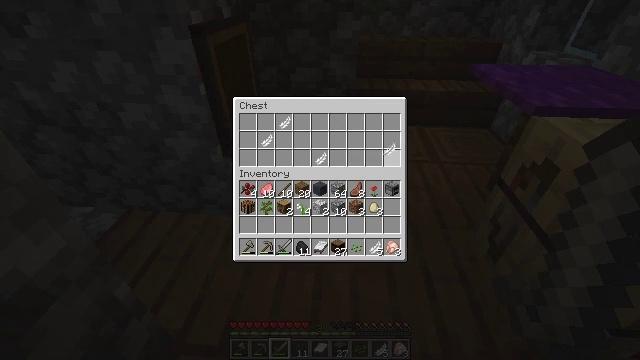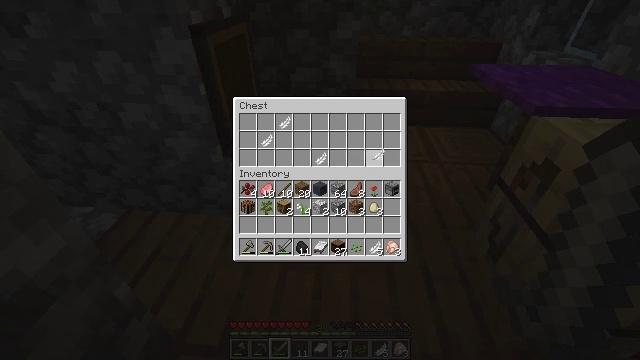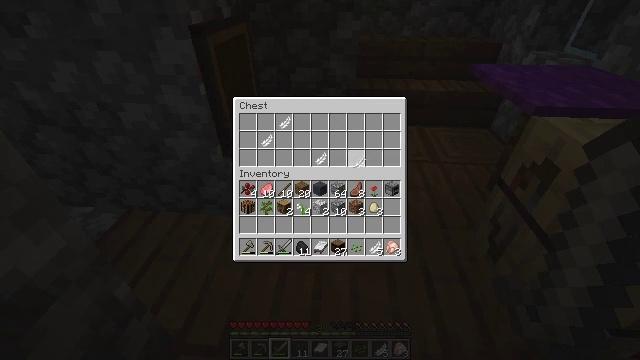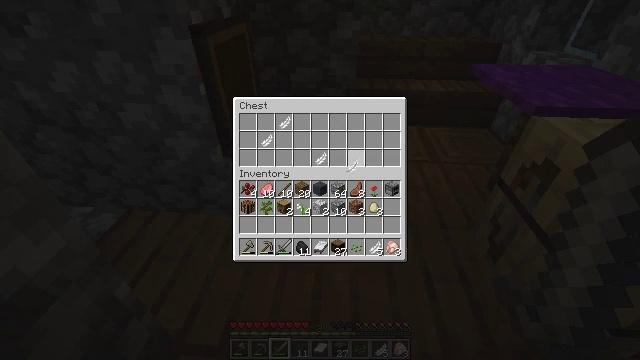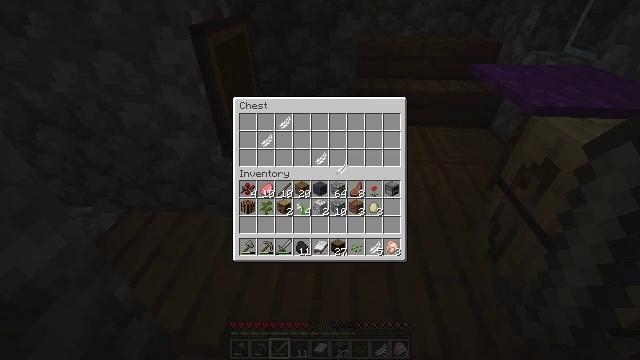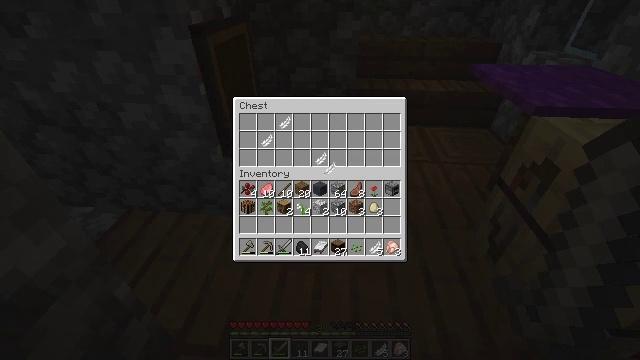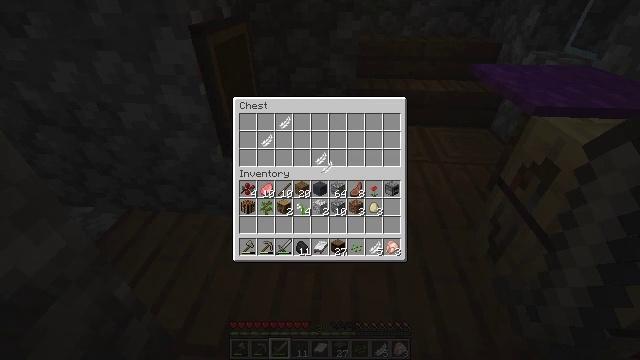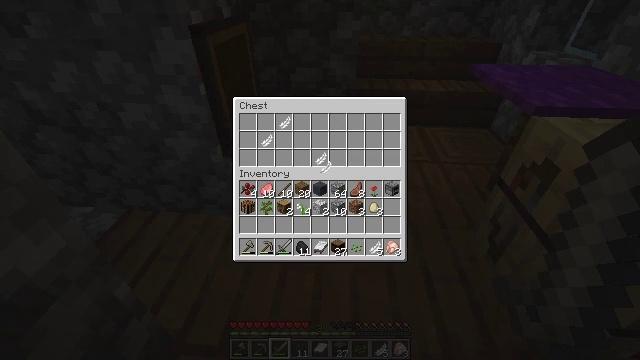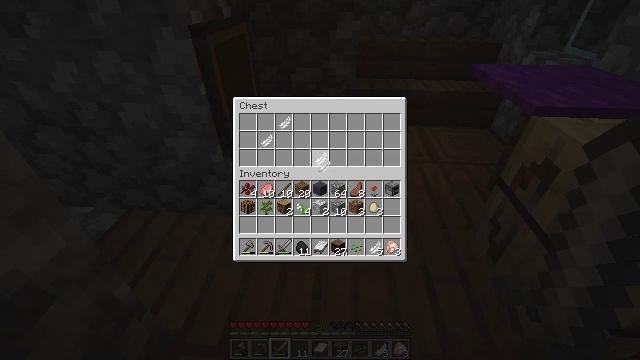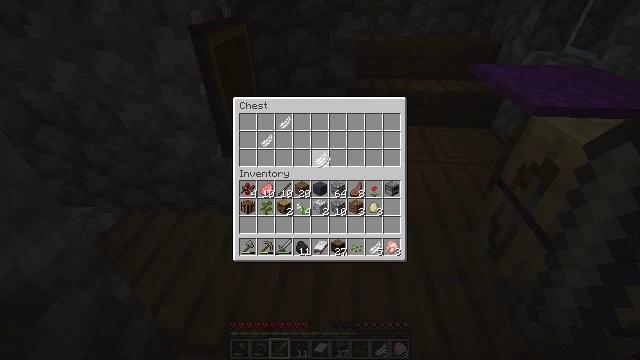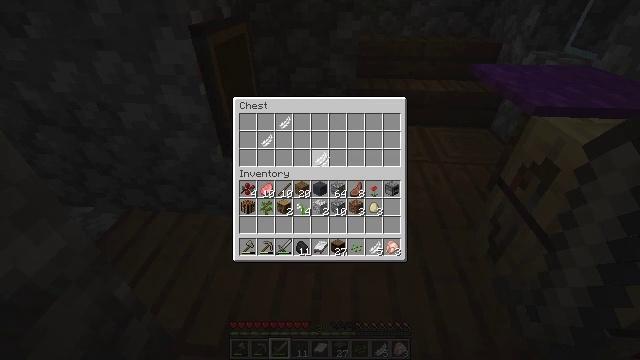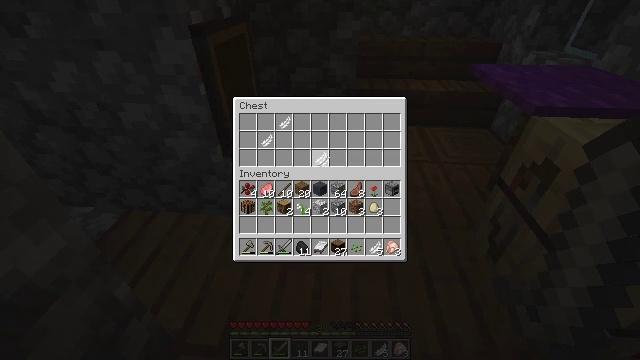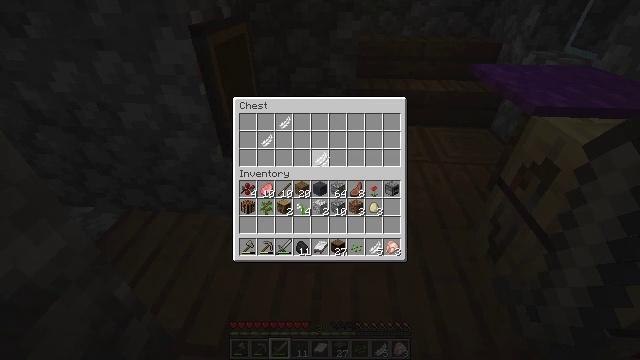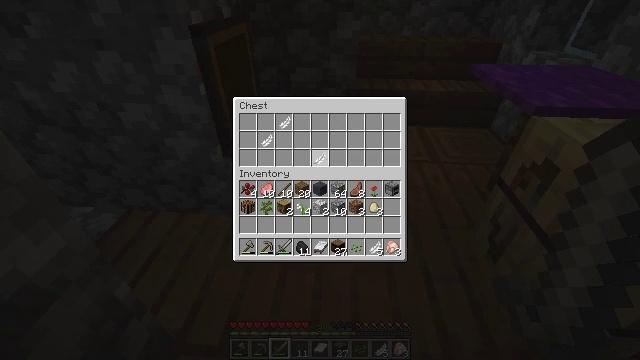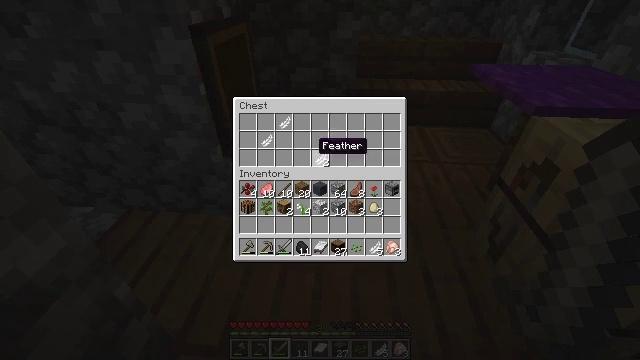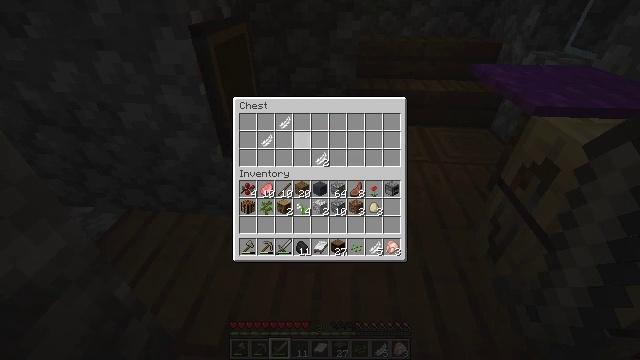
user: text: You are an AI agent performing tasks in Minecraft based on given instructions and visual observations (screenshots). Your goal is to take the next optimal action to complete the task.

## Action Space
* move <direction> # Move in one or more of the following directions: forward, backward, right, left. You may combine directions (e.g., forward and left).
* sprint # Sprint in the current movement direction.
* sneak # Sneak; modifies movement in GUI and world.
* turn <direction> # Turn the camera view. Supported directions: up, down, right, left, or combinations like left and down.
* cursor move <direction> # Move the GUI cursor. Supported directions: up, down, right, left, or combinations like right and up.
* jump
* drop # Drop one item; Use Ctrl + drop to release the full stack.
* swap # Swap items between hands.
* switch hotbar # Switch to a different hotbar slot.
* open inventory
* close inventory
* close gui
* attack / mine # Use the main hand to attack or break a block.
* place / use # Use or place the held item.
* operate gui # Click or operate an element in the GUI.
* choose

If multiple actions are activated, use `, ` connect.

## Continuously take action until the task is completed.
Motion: motion action
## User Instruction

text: Break and collect the fletching table.
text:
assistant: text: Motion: cursor move left
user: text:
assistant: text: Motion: cursor move left and down
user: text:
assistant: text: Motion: cursor move left
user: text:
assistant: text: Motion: cursor move left
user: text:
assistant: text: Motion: cursor move left
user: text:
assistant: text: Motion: no_op
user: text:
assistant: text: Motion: no_op
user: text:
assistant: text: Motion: no_op
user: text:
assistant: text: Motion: no_op
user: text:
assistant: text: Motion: no_op
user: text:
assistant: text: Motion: operate gui
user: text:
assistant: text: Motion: operate gui
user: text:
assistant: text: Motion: operate gui
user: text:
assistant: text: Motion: cursor move left
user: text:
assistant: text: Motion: cursor move left and up
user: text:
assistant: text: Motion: cursor move left and up
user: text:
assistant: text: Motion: no_op
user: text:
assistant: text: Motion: no_op
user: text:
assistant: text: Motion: no_op
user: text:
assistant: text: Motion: no_op
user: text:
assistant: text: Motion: no_op
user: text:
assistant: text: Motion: cursor move right
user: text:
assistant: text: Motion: no_op
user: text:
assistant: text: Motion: operate gui
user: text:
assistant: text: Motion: operate gui
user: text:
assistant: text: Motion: operate gui
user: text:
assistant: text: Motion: no_op
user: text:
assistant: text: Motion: no_op
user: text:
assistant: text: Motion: no_op
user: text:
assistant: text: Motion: no_op